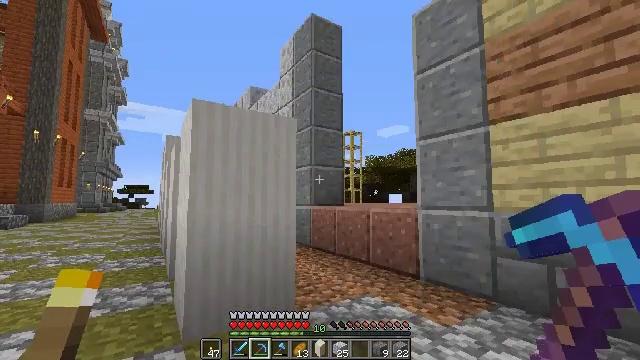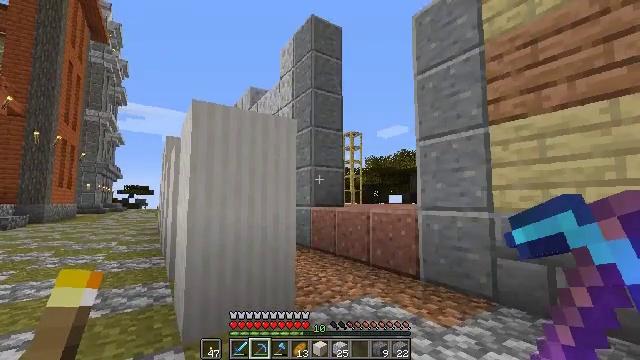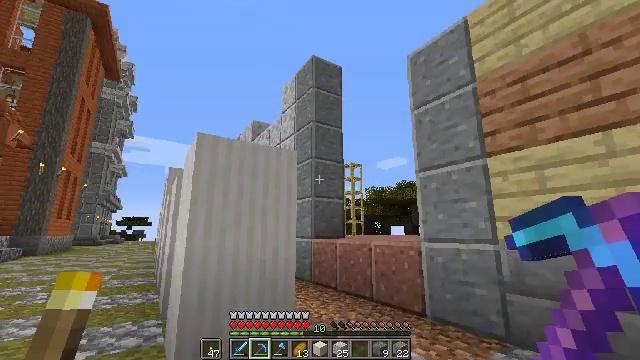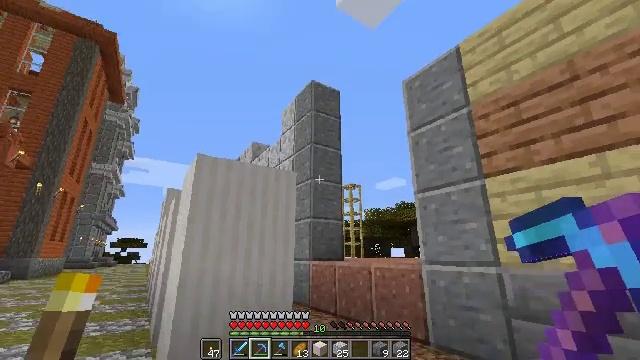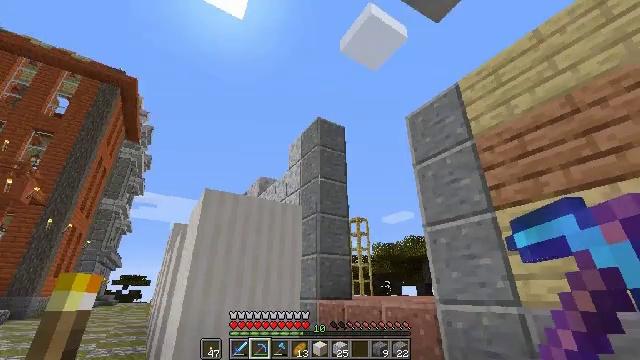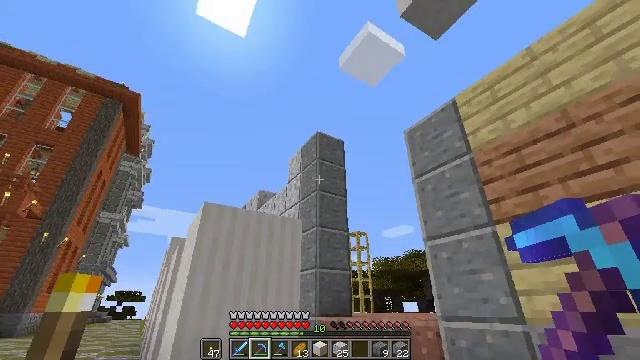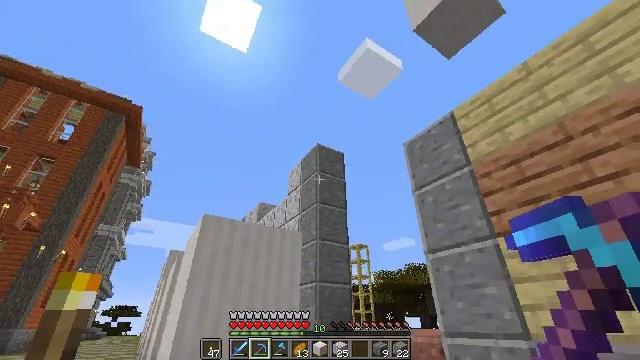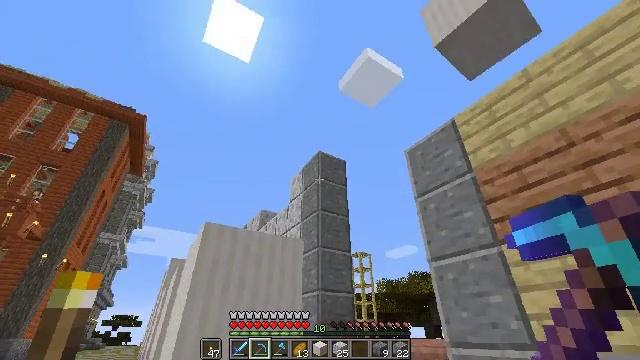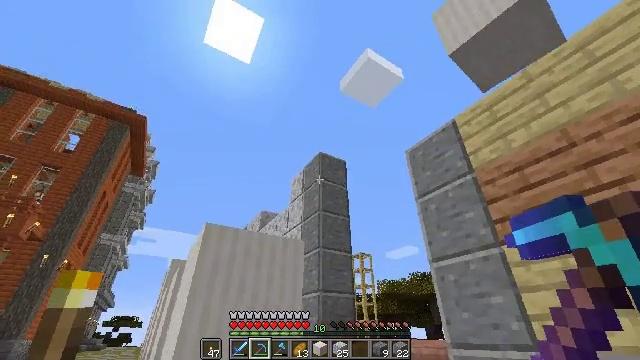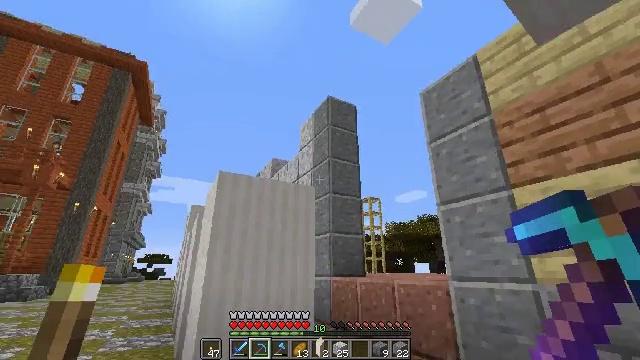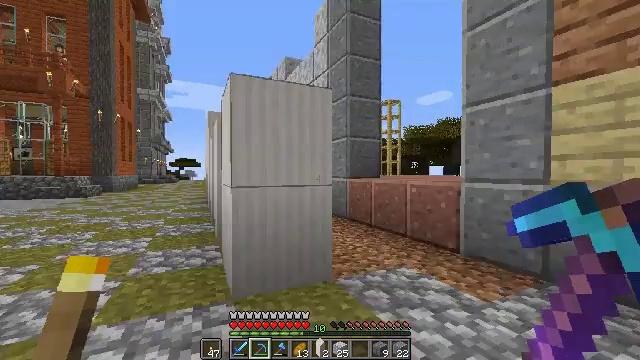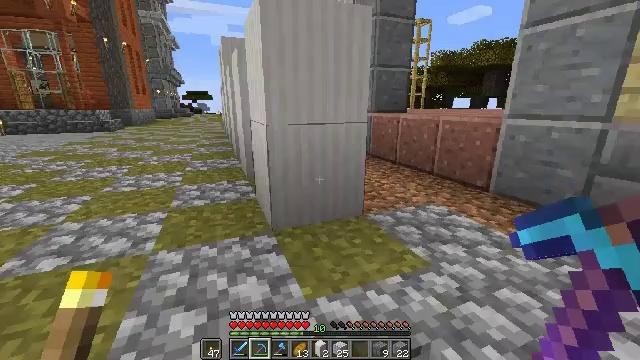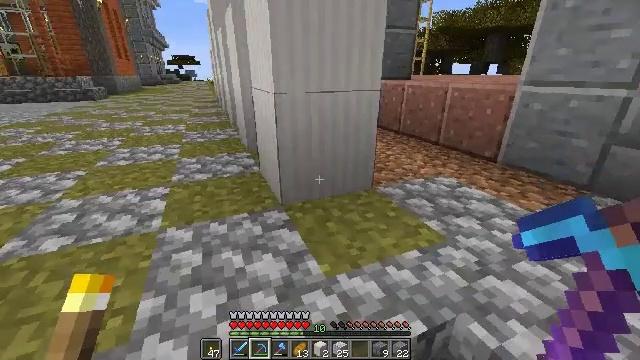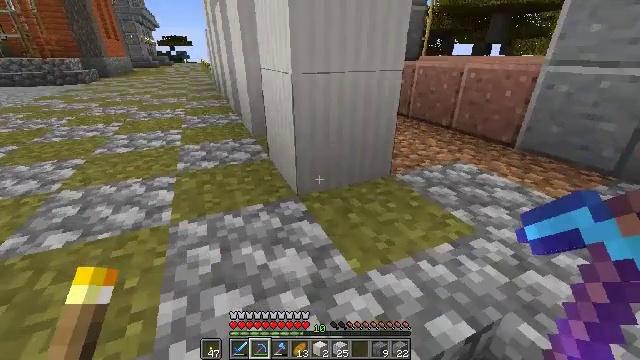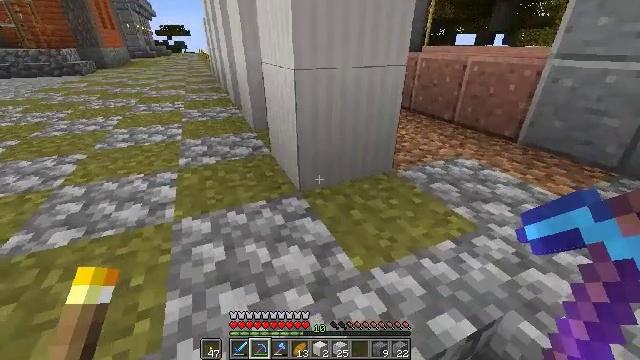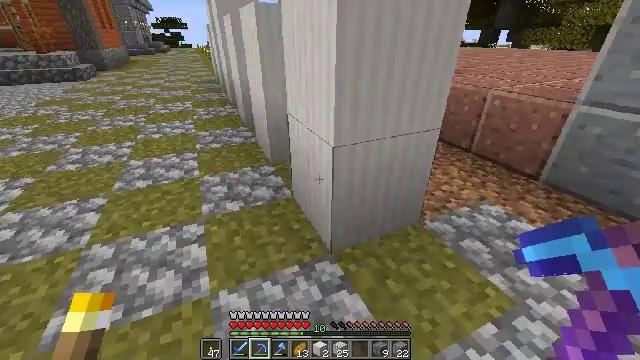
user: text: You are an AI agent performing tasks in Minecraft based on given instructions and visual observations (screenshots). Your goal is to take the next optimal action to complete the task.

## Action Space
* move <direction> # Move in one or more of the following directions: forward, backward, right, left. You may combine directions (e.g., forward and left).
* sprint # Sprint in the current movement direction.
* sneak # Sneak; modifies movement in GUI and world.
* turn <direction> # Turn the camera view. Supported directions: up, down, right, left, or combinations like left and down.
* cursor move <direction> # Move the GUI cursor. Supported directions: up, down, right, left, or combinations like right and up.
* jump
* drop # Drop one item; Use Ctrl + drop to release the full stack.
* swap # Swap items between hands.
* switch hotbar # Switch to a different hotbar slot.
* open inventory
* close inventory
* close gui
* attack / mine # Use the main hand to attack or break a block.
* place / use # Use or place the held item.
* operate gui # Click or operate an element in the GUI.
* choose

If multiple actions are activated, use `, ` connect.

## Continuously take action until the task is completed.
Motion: motion action
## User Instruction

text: Attack the quartz pillar to collect it.
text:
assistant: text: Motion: attack / mine
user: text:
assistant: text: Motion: turn up, attack / mine
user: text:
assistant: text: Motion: turn up, attack / mine
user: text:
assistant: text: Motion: turn left and up, attack / mine
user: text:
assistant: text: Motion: turn up
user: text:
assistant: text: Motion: turn up
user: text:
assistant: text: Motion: turn up
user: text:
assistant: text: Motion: no_op
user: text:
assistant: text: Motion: turn left and down
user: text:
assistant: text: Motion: move left, turn left and down
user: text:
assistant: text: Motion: move forward and move left, turn left and down
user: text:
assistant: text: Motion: move forward and move left, turn right and down
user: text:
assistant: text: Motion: move forward and move left, turn down
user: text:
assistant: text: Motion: move forward and move left, turn down
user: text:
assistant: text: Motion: move forward and move left, turn down
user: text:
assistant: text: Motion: move forward and move left, turn right and down
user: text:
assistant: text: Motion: move forward and move left, turn right and down
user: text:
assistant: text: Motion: move forward and move left, turn right and down
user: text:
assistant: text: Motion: move left, turn right
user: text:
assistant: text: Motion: move left, turn right and up
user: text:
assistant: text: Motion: move left, turn right and up
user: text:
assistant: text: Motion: move left, turn left and down
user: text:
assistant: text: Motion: move left
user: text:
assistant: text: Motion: move back and move left
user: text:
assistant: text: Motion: move back and move left
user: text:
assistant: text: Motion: move back and move left
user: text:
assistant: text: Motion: move back, turn left
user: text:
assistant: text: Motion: move back, turn right
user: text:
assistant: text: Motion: move back, turn right and up
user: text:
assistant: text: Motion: move back, turn right and up